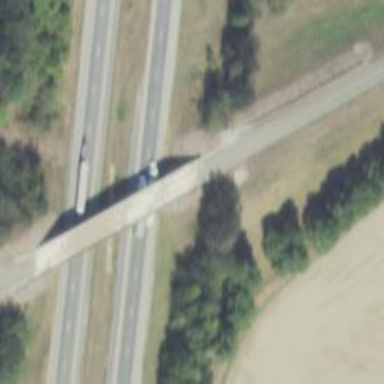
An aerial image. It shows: Unclassified road with beam bridge.